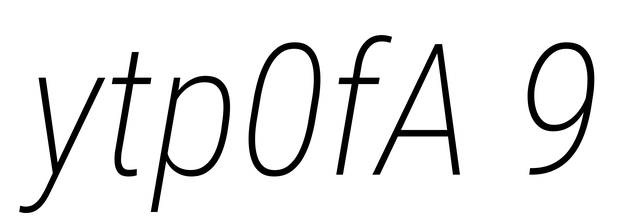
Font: Roboto-Italic_Condensed_ExtraLight_Italic